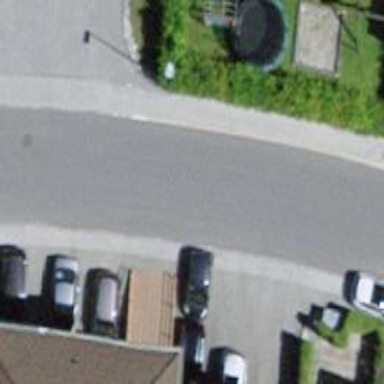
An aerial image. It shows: Zebra crossing on the road.